Chest X-ray:
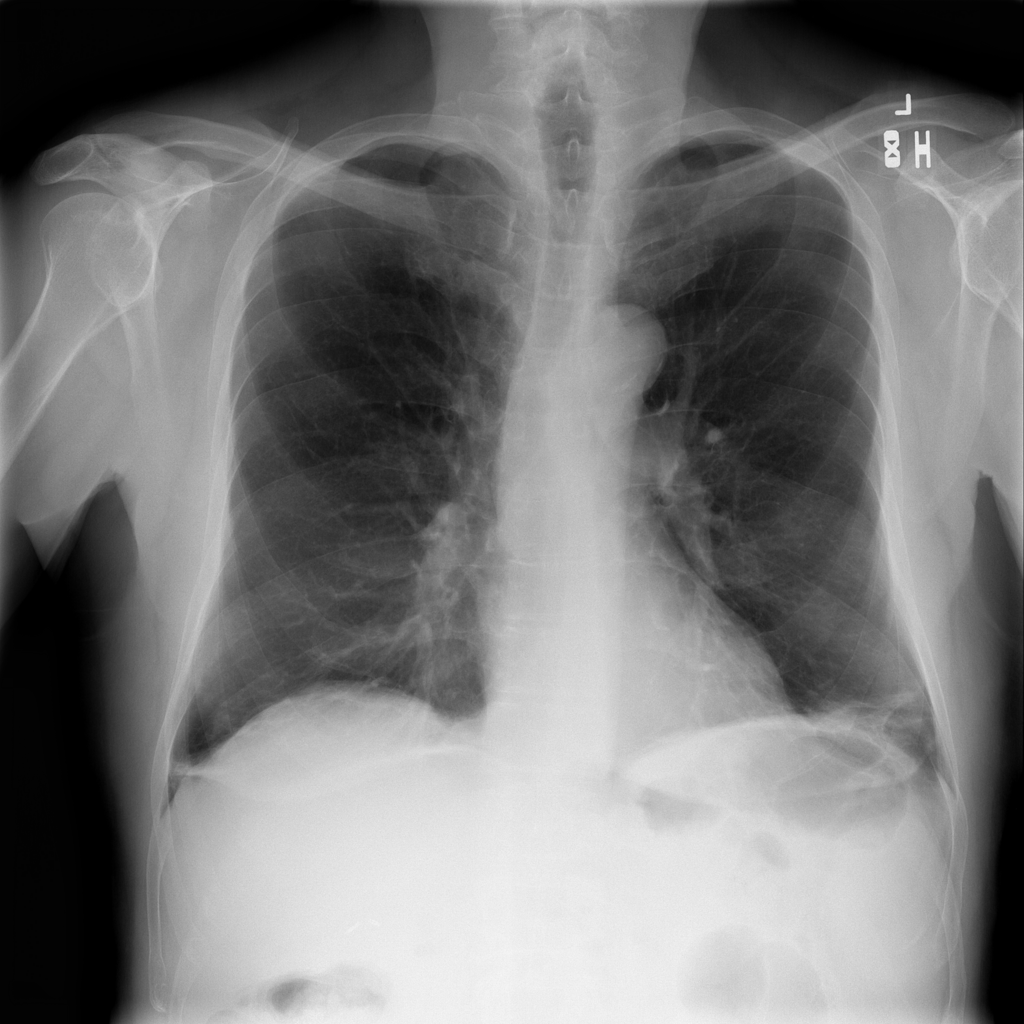
Findings: Atelectasis
No abnormal finding: no